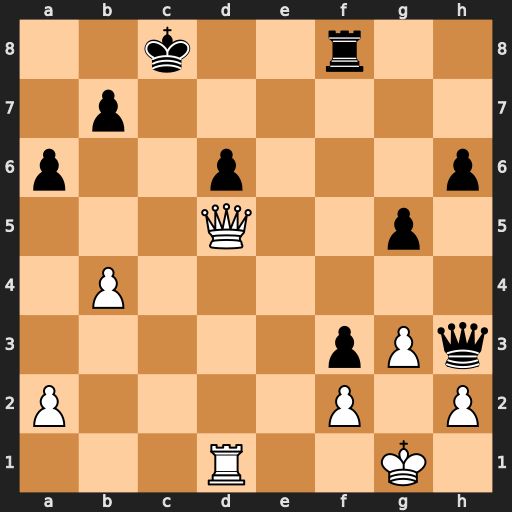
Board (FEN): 2k2r2/1p6/p2p3p/3Q2p1/1P6/5pPq/P4P1P/3R2K1
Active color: w
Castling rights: -
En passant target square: -
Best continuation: Rc1+ Kd7 Qxb7+